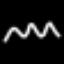
Label: squiggle